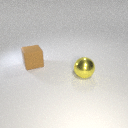
large brown rubber cube to the left of large yellow metal sphere